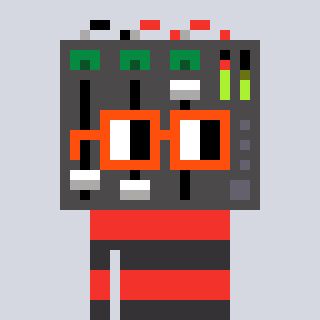
a pixel art character with square orange glasses, a mixer-shaped head and a grayscale-colored body on a cool background